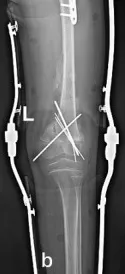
Three months after the injury, the fractures healed well as shown in the pelvic view.
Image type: radiology (x_ray)